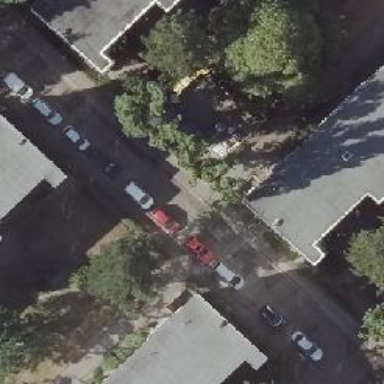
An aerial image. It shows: Residential road with asphalt surface. There are sidewalks on both sides of the road.